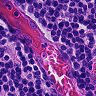
Metastatic tissue present: no